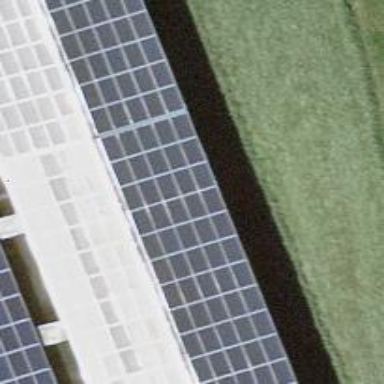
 consisting of solar photovoltaic panels."